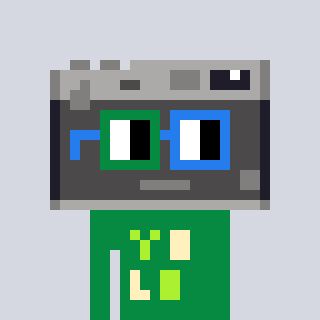
a pixel art character with square green and blue glasses, a camera-shaped head and a green-colored body on a cool background